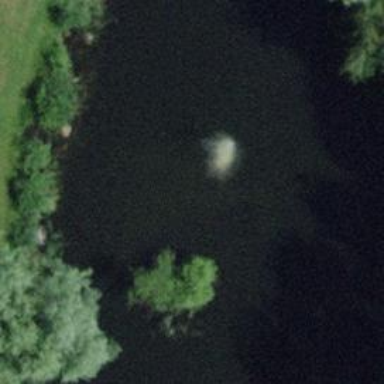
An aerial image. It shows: Beautiful fountain.